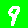
Digit: 9